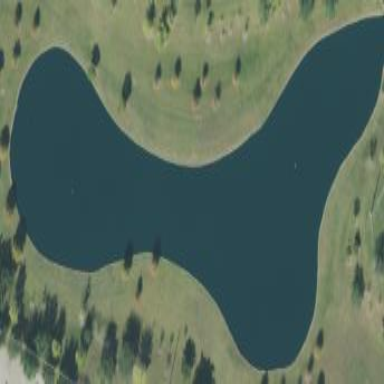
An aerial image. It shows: Retention pond filled with water.